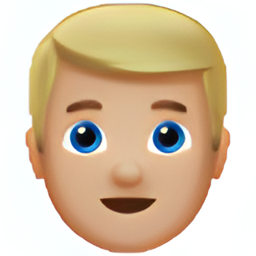
Name: person with blond hair
Emoji: 👱🏼
Group: People & Body
Sub-group: person